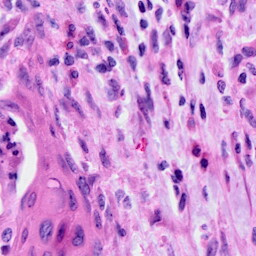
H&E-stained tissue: Cervix